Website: apple
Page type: customer-info-address
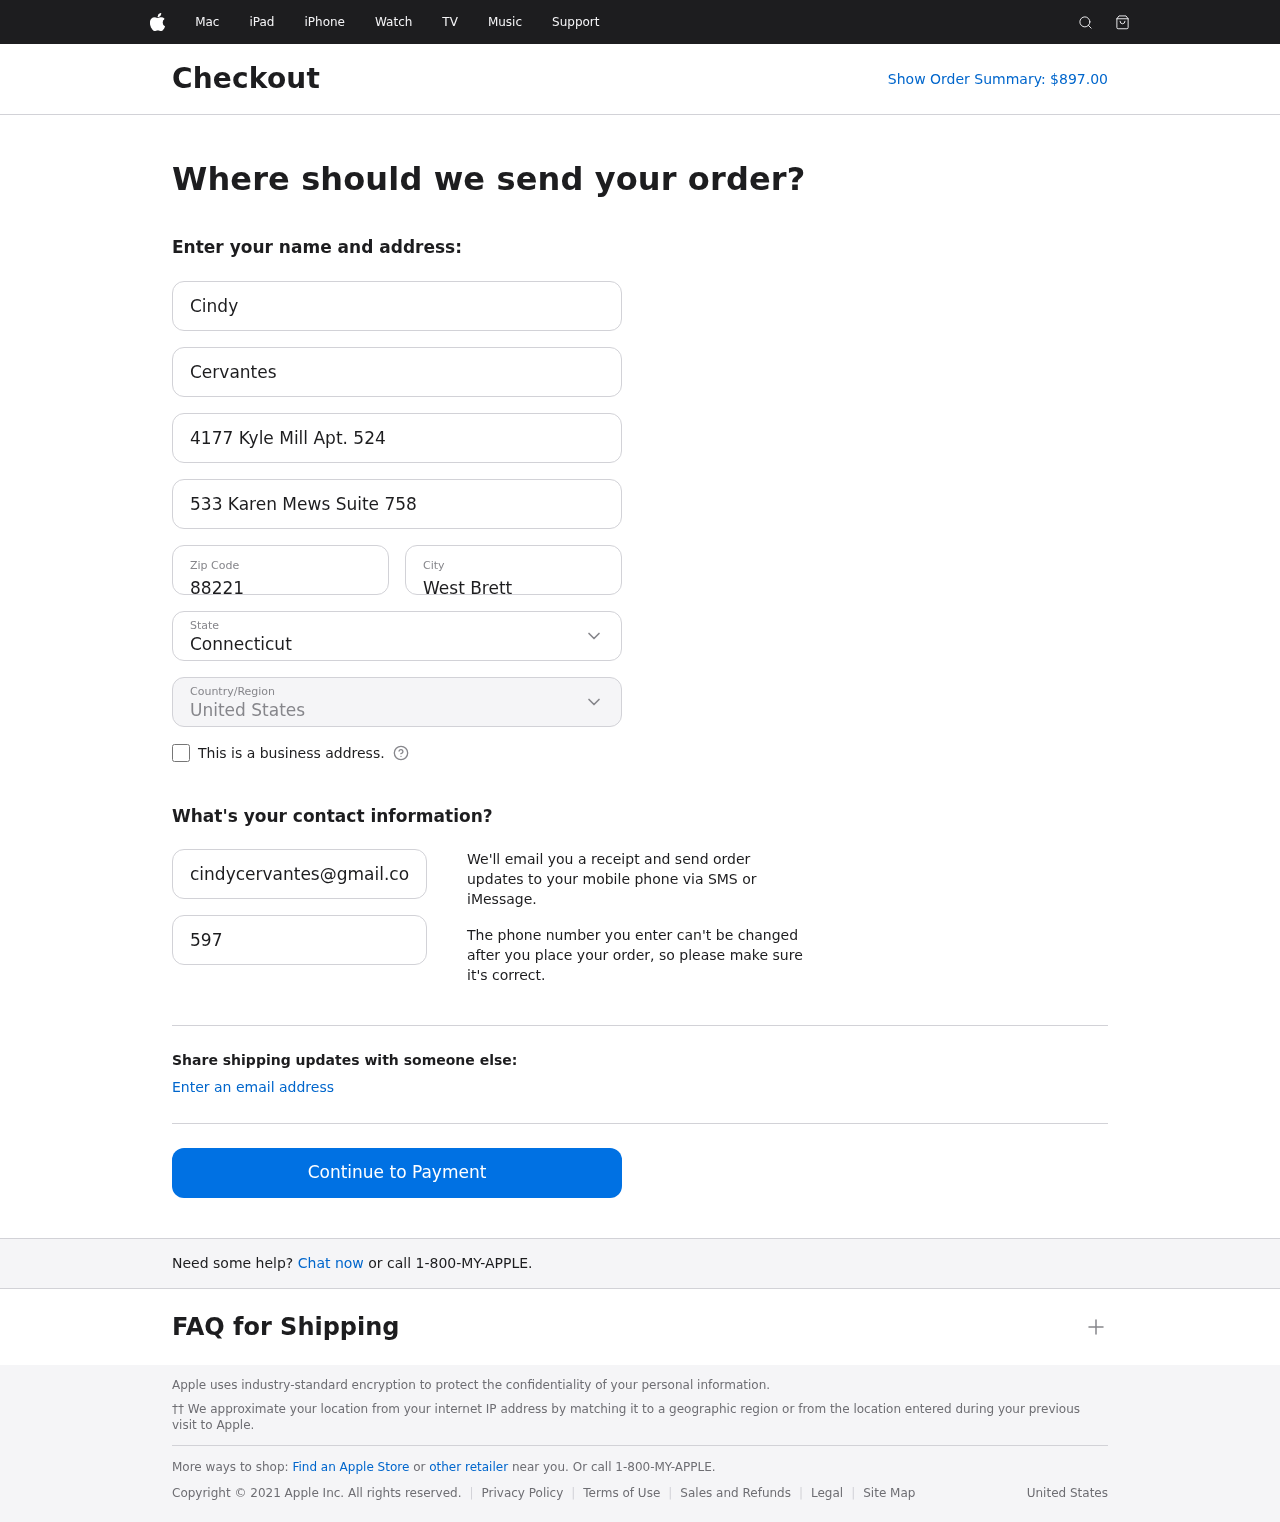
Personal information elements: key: PII_CITY
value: West Brett
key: PII_COUNTRY
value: United States
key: PII_EMAIL
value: cindycervantes@gmail.com
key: PII_FIRSTNAME
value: Cindy
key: PII_LASTNAME
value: Cervantes
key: PII_PHONE
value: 5978496593
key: PII_POSTCODE
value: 88221
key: PII_STATE
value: Connecticut
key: PII_STREET
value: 4177 Kyle Mill Apt. 524
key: PII_STREET2
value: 533 Karen Mews Suite 758
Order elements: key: ORDER_TOTAL
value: Show Order Summary: $897.00